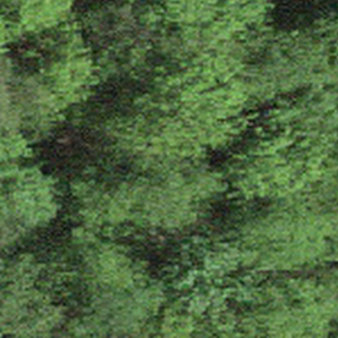
Label: other